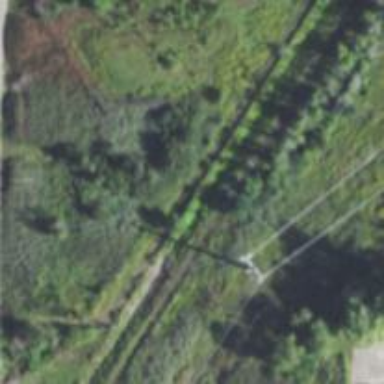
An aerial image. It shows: Abandoned railway.